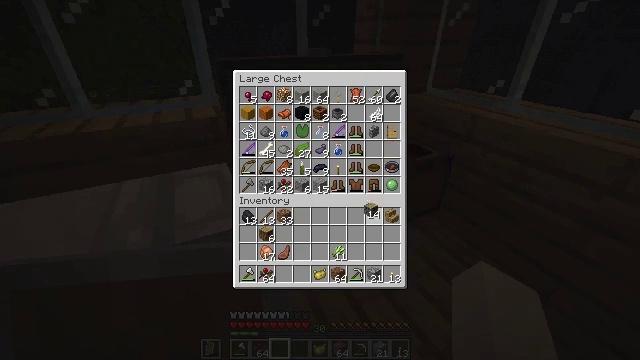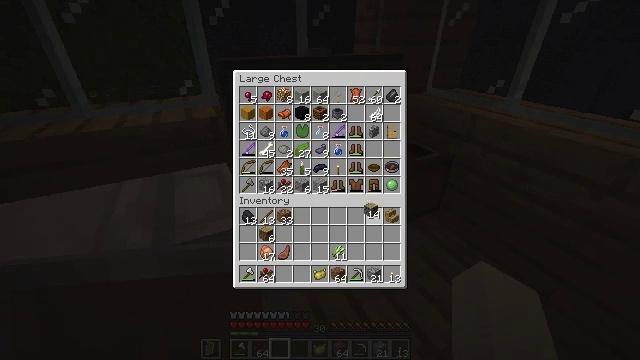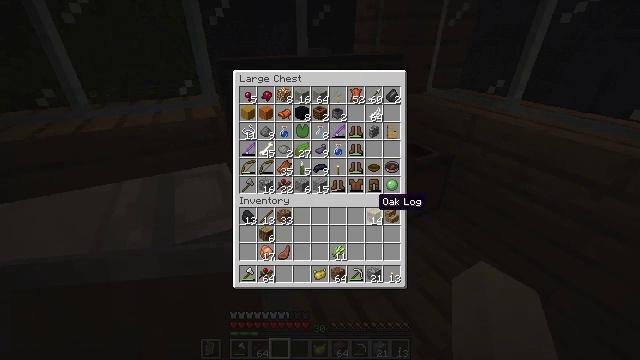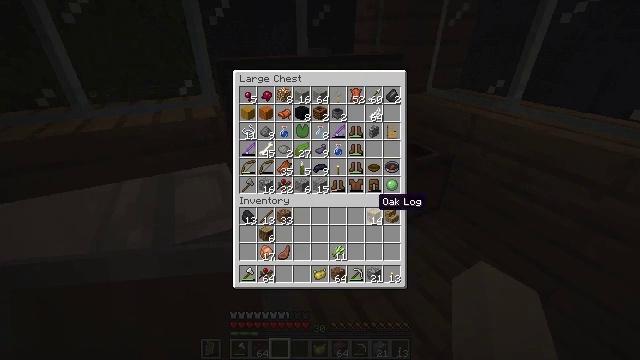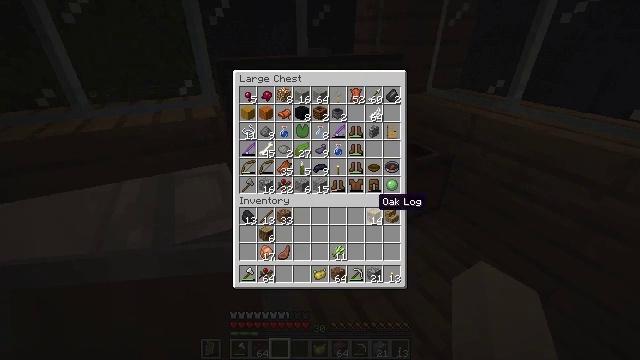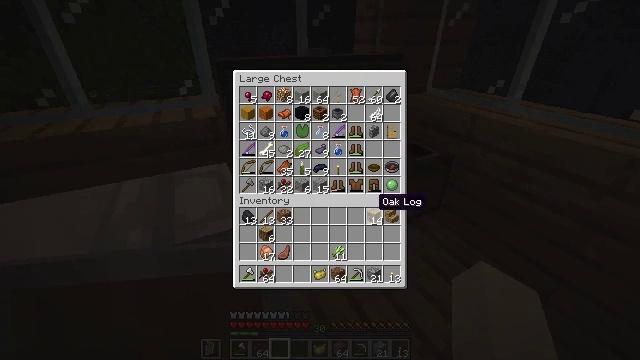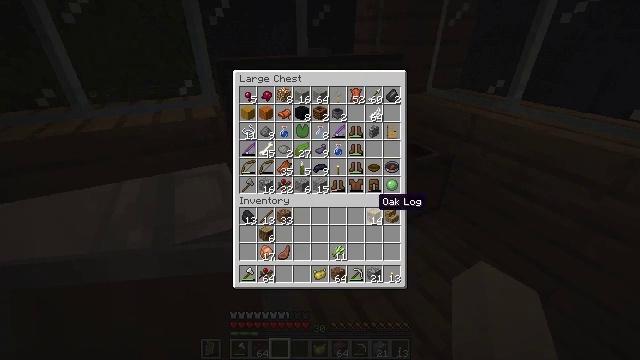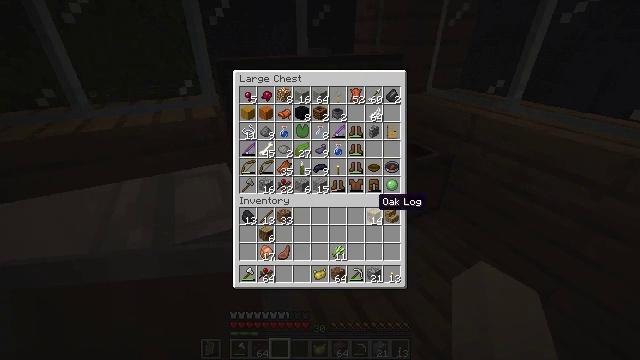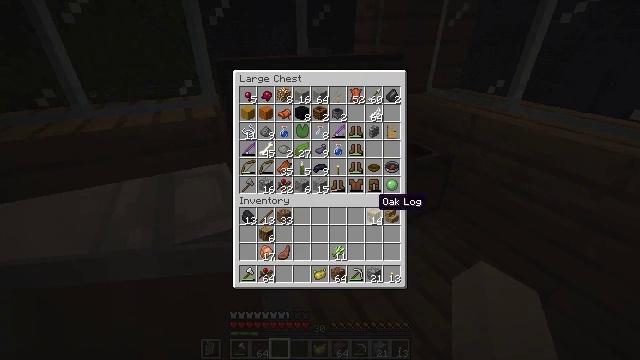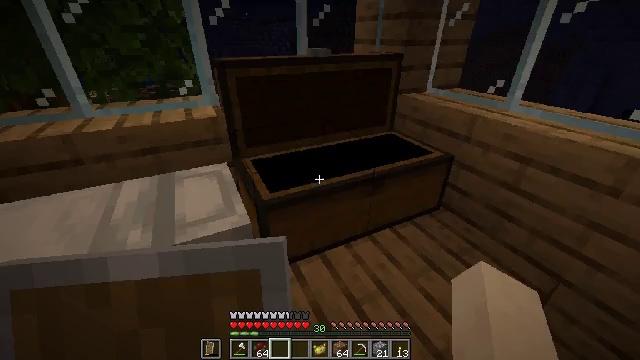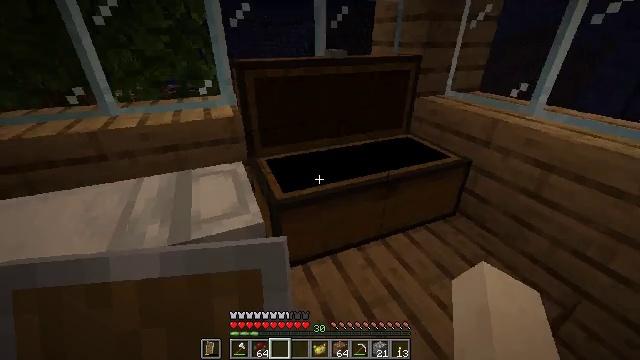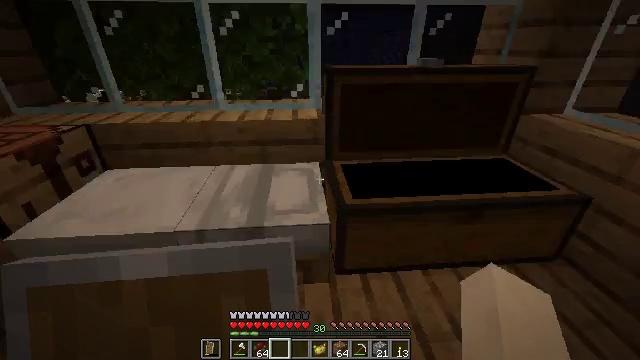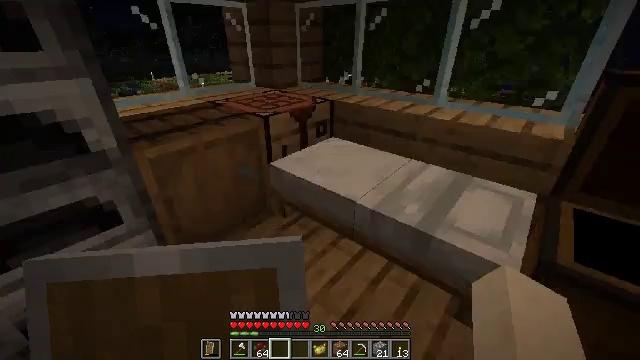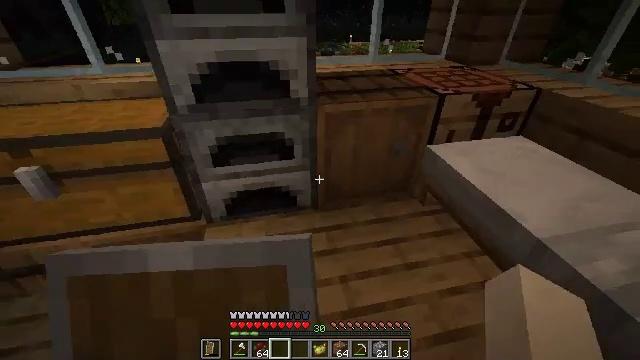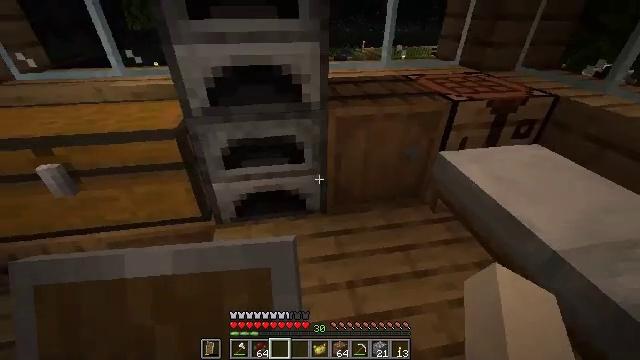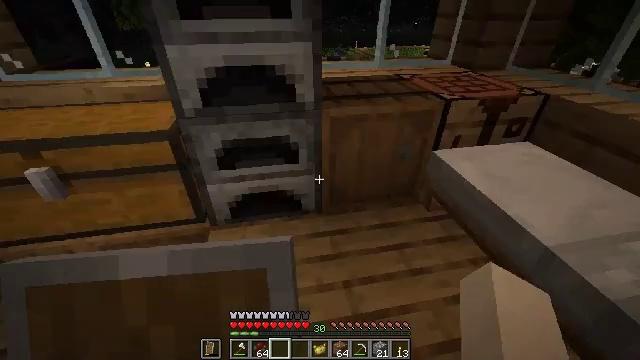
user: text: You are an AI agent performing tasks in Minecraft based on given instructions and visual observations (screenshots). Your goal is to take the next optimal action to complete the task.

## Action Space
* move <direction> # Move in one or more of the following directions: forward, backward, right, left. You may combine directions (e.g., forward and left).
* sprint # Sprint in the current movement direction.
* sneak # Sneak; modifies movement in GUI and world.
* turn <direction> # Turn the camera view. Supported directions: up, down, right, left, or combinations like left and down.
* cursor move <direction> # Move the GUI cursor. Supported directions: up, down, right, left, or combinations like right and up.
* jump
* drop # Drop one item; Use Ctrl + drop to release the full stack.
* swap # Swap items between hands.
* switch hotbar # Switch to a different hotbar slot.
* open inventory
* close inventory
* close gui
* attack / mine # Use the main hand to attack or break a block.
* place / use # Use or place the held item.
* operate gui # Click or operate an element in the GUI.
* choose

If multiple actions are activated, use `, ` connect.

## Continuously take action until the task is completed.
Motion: motion action
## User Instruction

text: Use the crafting menu to make oak stairs.
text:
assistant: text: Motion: operate gui
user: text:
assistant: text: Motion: no_op
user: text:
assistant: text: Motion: no_op
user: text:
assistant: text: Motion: no_op
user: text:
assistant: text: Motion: no_op
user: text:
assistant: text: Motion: no_op
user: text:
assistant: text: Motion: no_op
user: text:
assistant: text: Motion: no_op
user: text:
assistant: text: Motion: no_op
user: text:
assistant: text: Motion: turn left, close gui
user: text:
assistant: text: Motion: turn left and up, open inventory
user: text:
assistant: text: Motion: turn left and down, open inventory
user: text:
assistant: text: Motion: turn left and down
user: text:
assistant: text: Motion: turn left
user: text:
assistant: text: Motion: turn right
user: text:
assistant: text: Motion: no_op
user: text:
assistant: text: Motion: no_op
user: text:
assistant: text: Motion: turn right
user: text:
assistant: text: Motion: turn left and up
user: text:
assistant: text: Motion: turn left
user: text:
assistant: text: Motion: turn left
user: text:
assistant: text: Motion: use / place
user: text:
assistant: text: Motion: use / place
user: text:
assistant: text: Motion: use / place
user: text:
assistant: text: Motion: use / place
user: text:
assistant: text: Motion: no_op
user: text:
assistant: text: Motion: no_op
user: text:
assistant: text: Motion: no_op
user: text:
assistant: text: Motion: no_op
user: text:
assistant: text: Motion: no_op